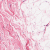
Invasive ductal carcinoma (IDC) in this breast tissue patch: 0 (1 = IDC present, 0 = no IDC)